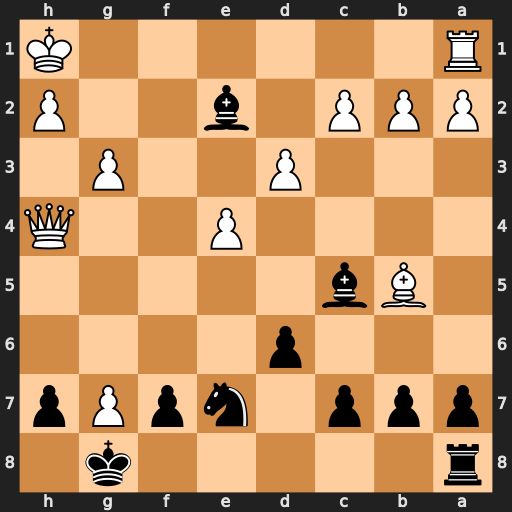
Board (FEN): r5k1/ppp1npPp/3p4/1Bb5/4P2Q/3P2P1/PPP1b2P/R6K
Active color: b
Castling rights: -
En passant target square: -
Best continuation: Bf3#